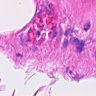
Metastatic tissue present: no